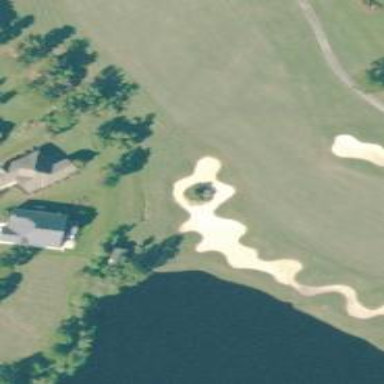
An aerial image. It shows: Golf bunker filled with natural sand.